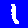
Digit: 1